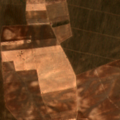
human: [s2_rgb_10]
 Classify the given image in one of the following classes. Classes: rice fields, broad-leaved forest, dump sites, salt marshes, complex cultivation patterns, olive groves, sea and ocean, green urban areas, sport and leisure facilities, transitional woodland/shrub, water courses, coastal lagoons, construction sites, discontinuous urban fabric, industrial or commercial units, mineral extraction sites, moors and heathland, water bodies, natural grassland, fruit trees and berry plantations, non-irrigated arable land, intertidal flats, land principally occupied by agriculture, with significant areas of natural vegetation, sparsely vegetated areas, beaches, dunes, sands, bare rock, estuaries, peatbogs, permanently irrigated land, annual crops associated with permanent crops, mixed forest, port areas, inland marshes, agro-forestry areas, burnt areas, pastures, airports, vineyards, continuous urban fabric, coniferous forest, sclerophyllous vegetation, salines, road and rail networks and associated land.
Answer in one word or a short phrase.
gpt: non-irrigated arable land, permanently irrigated land, olive groves, annual crops associated with permanent crops